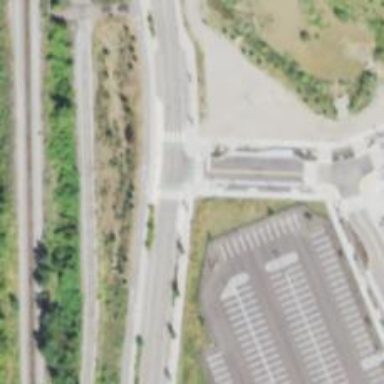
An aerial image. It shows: Crossing on cycleway.